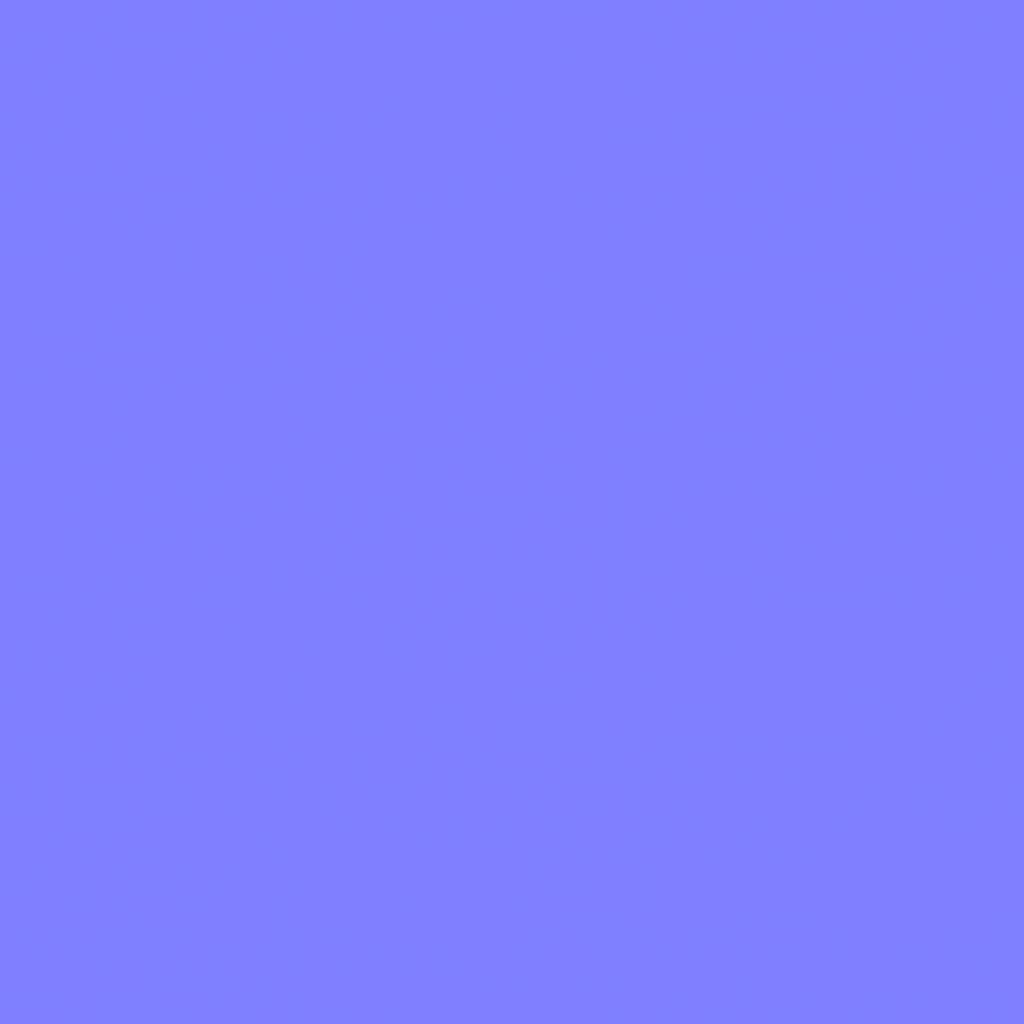
Texture map type: NormalGL